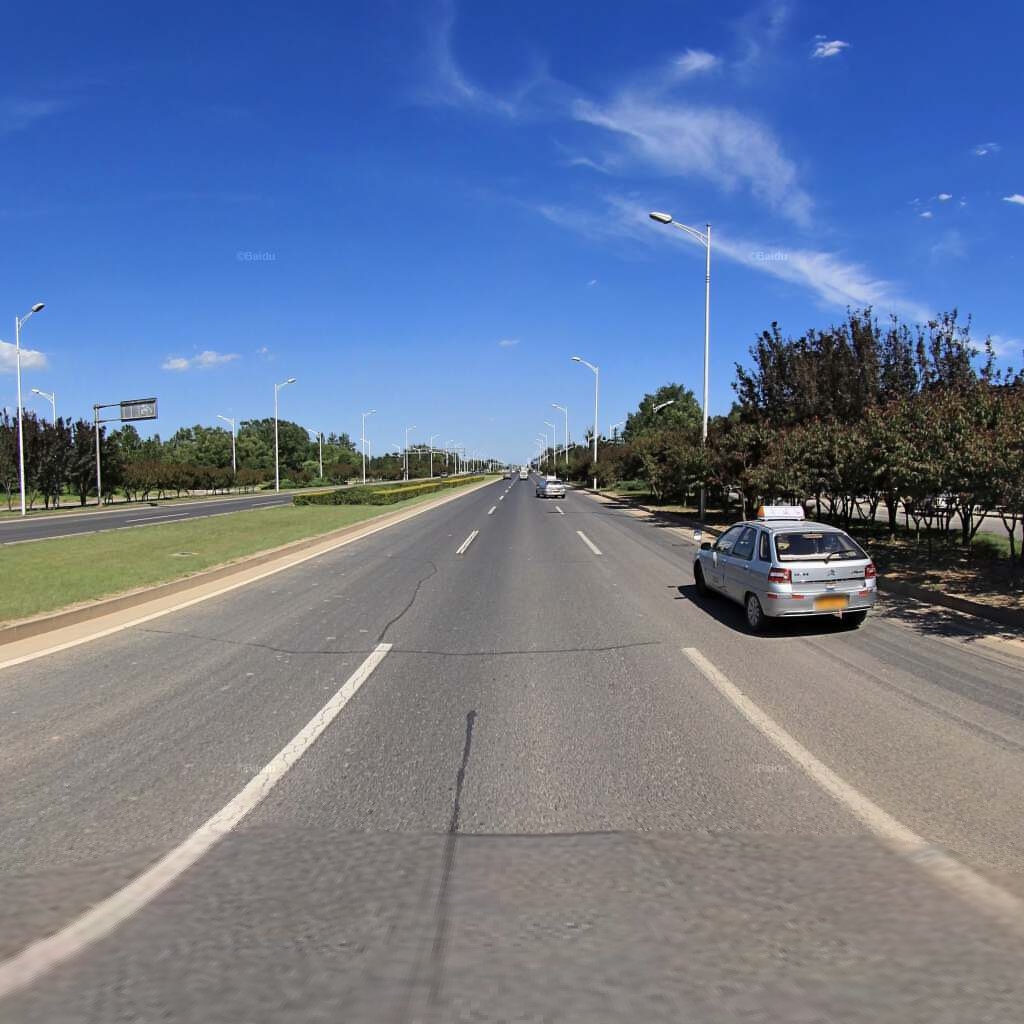
Region: Haidian
Road damage annotations: transverse patch, longitudinal patch, longitudinal patch